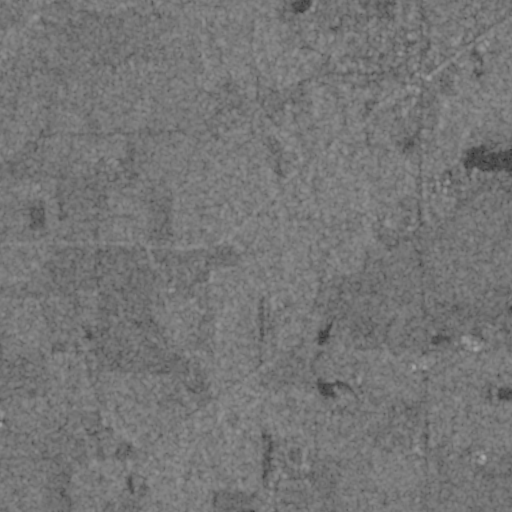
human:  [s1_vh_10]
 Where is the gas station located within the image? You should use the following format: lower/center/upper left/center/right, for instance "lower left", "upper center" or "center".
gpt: The gas station is located in the upper right of the image.
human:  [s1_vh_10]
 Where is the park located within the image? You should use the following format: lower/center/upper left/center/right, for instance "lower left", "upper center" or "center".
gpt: The park is located in the upper right of the image.
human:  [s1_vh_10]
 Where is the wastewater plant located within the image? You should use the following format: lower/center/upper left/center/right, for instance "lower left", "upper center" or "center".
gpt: The wastewater plant is located in the upper right of the image.
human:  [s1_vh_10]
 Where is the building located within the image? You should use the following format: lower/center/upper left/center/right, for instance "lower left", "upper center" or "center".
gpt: The building is located in the upper right of the image.
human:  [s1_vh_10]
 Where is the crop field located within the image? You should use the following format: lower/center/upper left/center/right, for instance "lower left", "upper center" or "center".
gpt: There is no crop field in the image.

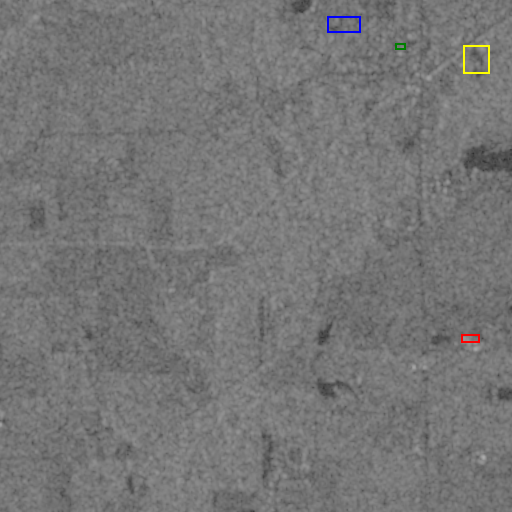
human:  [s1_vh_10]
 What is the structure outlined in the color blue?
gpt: The structure outlined in blue is a park.
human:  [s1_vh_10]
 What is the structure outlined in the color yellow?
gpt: The structure outlined in yellow is a wastewater plant.
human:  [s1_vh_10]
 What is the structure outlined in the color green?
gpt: The structure outlined in green is a building.
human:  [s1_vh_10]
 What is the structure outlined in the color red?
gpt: The structure outlined in red is a building.
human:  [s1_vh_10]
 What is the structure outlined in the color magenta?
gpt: There is no magenta outline.